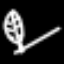
Label: leaf